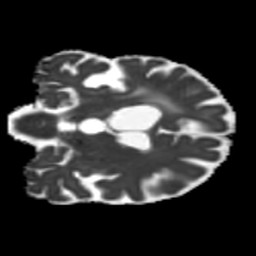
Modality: MD
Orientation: coronal
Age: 63
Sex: female
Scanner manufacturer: siemens
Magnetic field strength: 3 T
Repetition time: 5.25 s
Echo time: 0.08 s